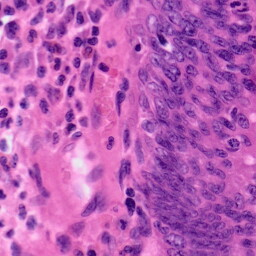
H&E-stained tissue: Colon